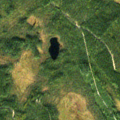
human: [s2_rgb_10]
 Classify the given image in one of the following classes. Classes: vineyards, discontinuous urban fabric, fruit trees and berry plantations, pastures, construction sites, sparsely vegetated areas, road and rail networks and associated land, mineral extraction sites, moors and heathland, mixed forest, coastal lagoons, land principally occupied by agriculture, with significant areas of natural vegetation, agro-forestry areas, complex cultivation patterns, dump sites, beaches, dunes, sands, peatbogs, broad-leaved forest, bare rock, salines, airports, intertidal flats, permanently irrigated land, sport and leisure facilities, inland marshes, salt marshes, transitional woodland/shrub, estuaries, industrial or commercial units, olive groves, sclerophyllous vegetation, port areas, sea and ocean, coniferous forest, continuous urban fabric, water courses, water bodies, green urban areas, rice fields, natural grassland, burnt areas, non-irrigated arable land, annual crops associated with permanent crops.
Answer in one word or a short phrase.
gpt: coniferous forest, transitional woodland/shrub, peatbogs